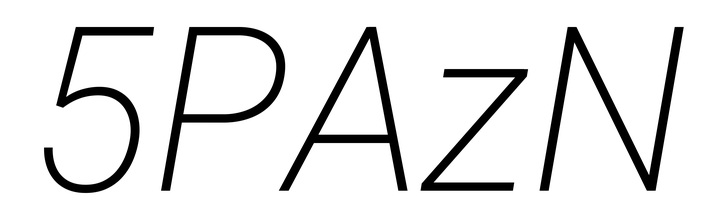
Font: Roboto-Italic_ExtraLight_Italic